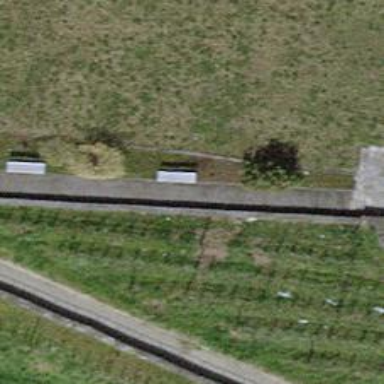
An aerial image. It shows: Bench for seating.